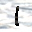
Label: 1